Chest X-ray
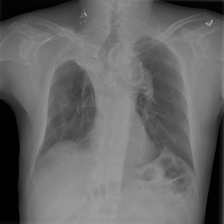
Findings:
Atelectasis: negative
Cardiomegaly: negative
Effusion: negative
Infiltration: negative
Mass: negative
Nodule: positive
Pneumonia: negative
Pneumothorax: negative
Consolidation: negative
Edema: negative
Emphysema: negative
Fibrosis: negative
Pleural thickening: negative
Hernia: negative